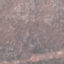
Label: HerbaceousVegetation